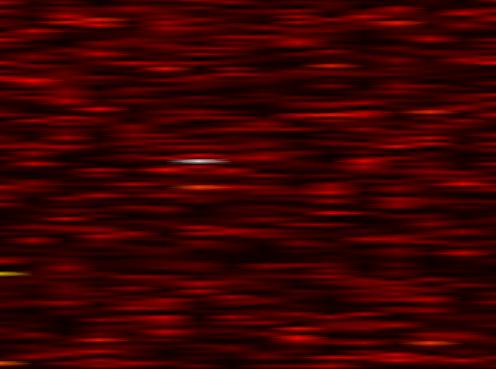
Label: OFDM